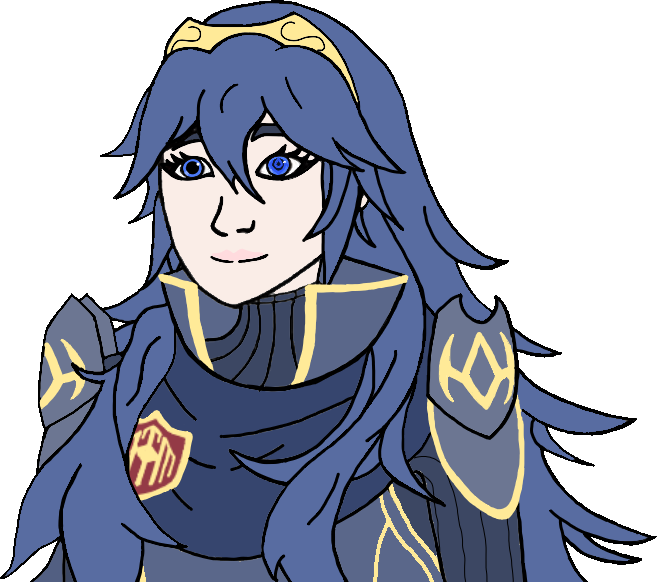
Label: 5_Doomer_Girl